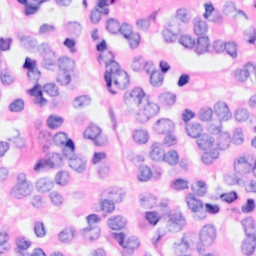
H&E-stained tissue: Breast